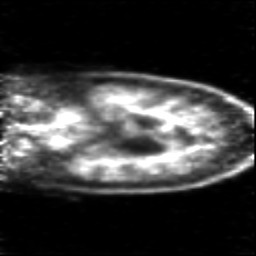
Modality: PET
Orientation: coronal
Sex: female
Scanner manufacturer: siemens